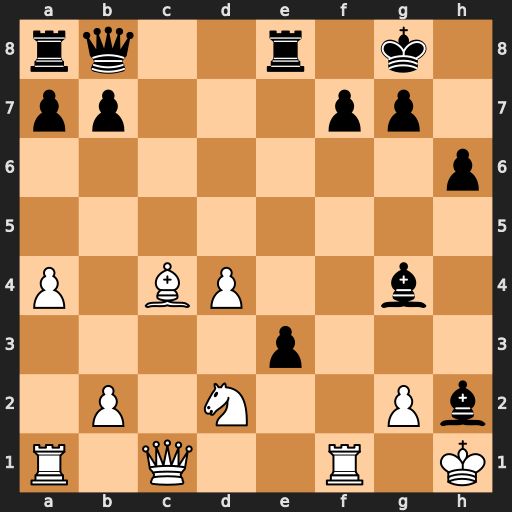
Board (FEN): rq2r1k1/pp3pp1/7p/8/P1BP2b1/4p3/1P1N2Pb/R1Q2R1K
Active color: w
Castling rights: -
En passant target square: -
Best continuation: Bxf7+ Kh8 Bxe8